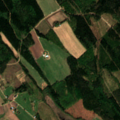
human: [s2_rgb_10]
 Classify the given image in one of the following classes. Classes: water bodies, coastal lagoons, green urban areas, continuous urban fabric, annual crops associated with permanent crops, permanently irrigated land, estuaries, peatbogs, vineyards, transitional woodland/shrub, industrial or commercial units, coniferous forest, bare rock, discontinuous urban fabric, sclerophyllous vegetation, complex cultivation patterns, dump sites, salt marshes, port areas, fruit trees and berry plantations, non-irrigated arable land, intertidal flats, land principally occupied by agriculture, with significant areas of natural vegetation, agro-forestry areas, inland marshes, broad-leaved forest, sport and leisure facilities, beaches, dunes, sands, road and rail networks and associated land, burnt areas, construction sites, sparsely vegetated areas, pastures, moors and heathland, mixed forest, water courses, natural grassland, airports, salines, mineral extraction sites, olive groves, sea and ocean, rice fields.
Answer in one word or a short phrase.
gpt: land principally occupied by agriculture, with significant areas of natural vegetation, coniferous forest, mixed forest